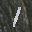
Label: 1